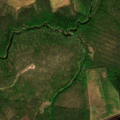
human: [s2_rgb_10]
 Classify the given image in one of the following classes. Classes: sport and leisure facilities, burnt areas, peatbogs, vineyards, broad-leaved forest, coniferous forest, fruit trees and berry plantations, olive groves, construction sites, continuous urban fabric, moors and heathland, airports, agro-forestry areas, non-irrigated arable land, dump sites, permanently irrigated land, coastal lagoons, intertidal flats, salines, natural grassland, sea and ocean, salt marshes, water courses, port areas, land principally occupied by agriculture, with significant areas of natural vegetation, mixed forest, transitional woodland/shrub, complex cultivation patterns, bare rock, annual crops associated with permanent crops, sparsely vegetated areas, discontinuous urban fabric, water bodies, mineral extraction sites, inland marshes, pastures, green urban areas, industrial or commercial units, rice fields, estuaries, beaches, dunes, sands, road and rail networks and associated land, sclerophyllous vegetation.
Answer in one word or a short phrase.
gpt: coniferous forest, mixed forest, transitional woodland/shrub